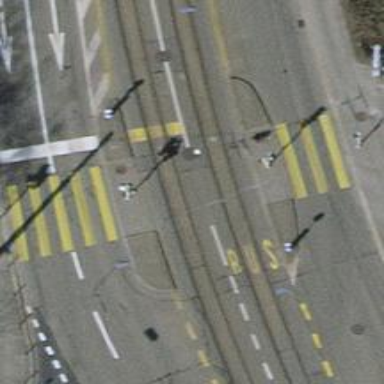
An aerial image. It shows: Footway crossing with marked asphalt surface.